Question: I am new to and i want so simulate basic circuit, but i can't connect elements together. All i get is some red dotted line and a warning:
'''
Unconnected output line found on 'D1/DC Voltage Source' (output port: 1)
'''
How can i connect those elements together? Here is an image of what I am trying to achieve.

I know it's a rookie question, but i didn't find an answer using Google.
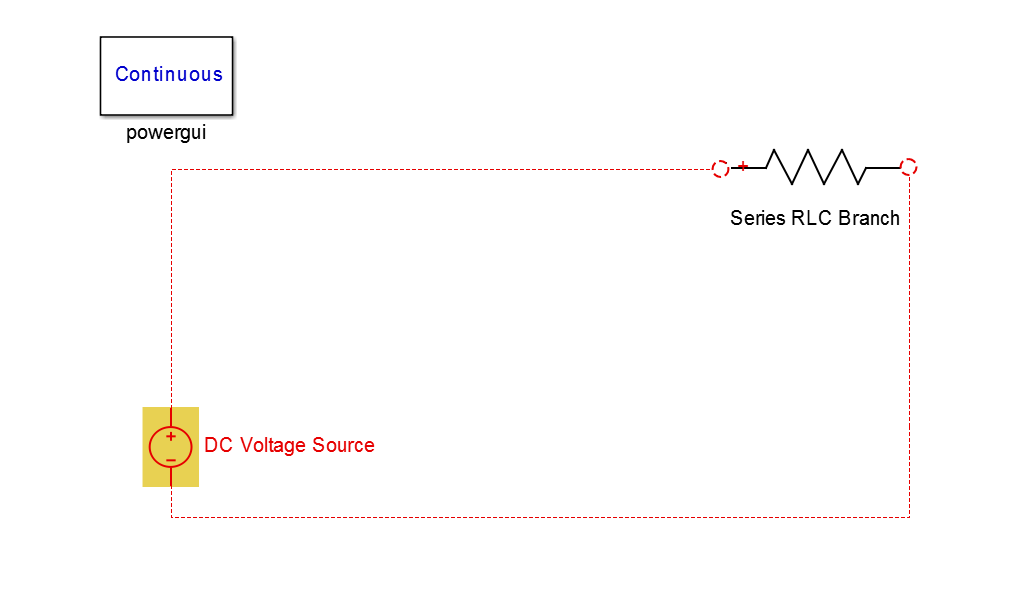
Answer: Matlab version: R2012a
I find the block used under ,
and the block used under . The 2 nodes are both white
And there is another block under . The 2 nodes are both white .
There are some difference in the appearence of this two sources such as the shape of node. Maybe the function is different too.
After i connect these blocks, the red dotted line indeed disappear.
I think the reason is that and are very different things.
When you simulate basic circut, you should use blocks under the same branch to avoid electrical conflict.